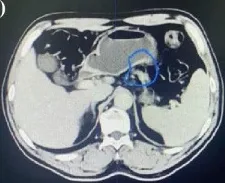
The images from the second treatment fraction with a DSC of 0 for the target area localized by MRI and the target area localized by simulated CT. The blue line. Delineates the stomach on the daily MRI images).
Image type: radiology (ct)